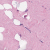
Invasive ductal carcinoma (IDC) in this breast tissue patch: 0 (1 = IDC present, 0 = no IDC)